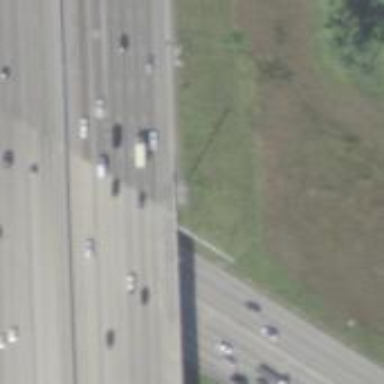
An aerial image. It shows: Motorway bridge.